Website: apple
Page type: billing-address
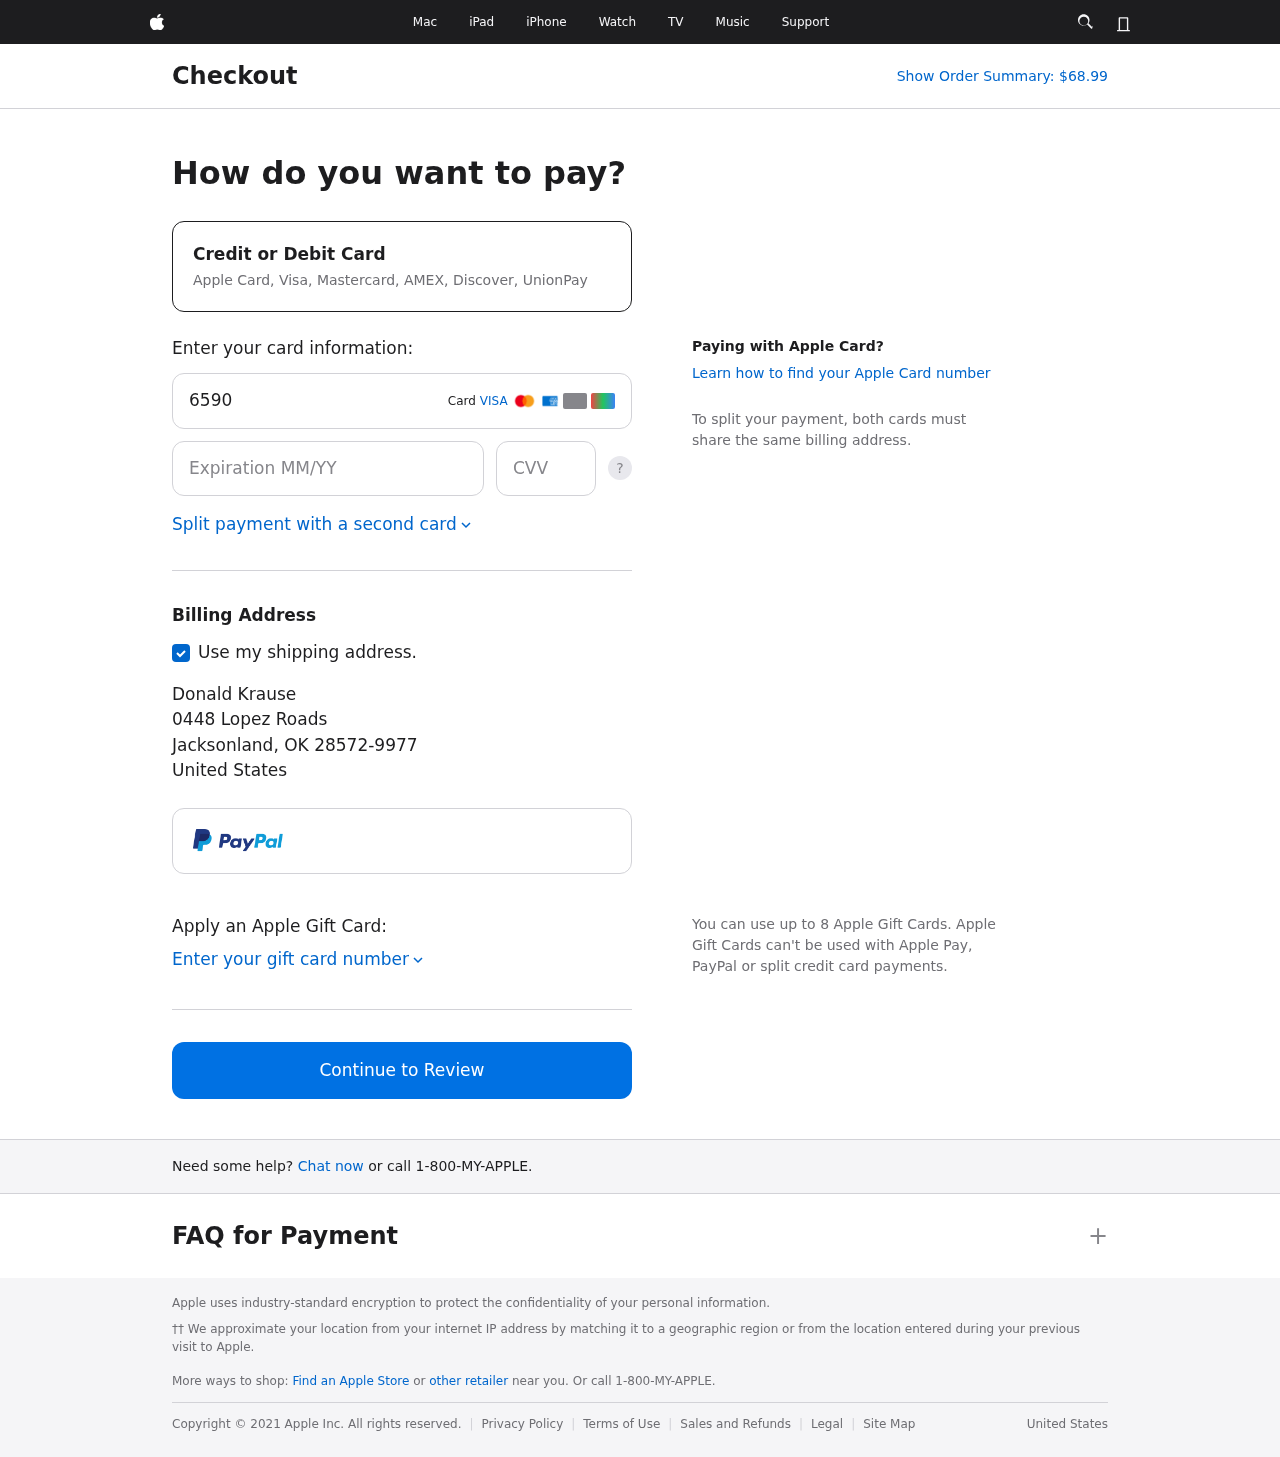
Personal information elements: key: PII_CARD_CVV
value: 576
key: PII_CARD_EXPIRY
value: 09/27
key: PII_CARD_NUMBER
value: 6590 3476 9612 3106
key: PII_CITY
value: Jacksonland
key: PII_COUNTRY
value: United States
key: PII_FULLNAME
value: Donald Krause
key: PII_POSTCODE_FULL
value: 28572-9977
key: PII_STATE_ABBR
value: OK
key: PII_STREET
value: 0448 Lopez Roads
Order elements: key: ORDER_TOTAL
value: Show Order Summary: $68.99